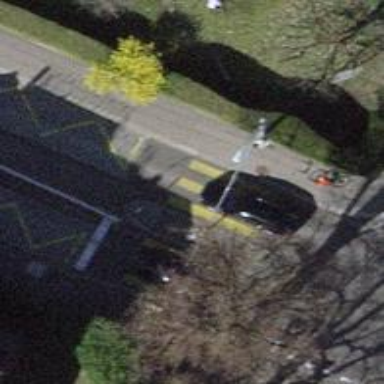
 there are traffic signals and zebra crossing."